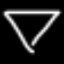
Label: diamond